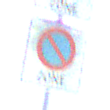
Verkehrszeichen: BeginnEingeschraenktesHalteverbotZone
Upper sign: BeginnZone30
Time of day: Midday
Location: Outdoor (Suburban)
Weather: Overcast
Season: NotSpecified
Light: Natural